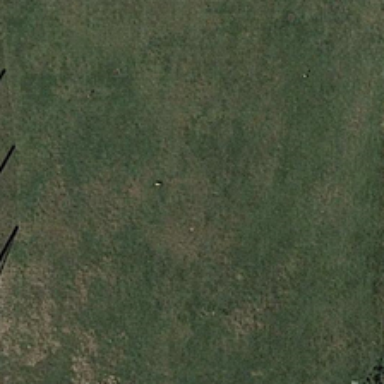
A grid pattern is on the green grass .